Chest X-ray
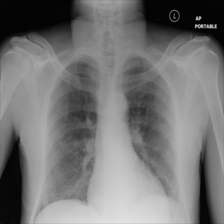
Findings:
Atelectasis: negative
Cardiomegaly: negative
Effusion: negative
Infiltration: negative
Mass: negative
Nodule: negative
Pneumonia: negative
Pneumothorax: negative
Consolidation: negative
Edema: negative
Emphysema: negative
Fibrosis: negative
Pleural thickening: negative
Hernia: negative